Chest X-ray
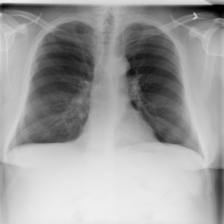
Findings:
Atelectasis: negative
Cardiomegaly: negative
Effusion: negative
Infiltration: negative
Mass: negative
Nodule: negative
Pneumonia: negative
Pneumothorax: negative
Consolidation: negative
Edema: negative
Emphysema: negative
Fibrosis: negative
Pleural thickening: negative
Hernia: negative